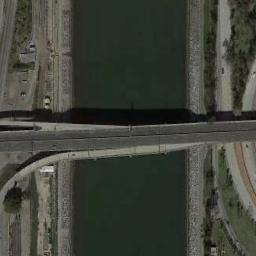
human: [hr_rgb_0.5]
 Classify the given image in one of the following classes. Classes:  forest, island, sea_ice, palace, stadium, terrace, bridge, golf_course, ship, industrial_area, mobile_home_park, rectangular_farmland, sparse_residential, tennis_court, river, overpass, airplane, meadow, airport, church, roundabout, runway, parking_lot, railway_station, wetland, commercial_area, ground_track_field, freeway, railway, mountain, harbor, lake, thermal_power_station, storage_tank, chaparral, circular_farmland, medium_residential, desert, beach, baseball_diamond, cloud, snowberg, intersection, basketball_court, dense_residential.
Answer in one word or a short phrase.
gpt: bridge